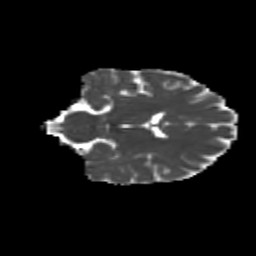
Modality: MD
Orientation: coronal
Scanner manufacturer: siemens
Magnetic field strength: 3 T
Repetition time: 9.2 s
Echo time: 0.084 s